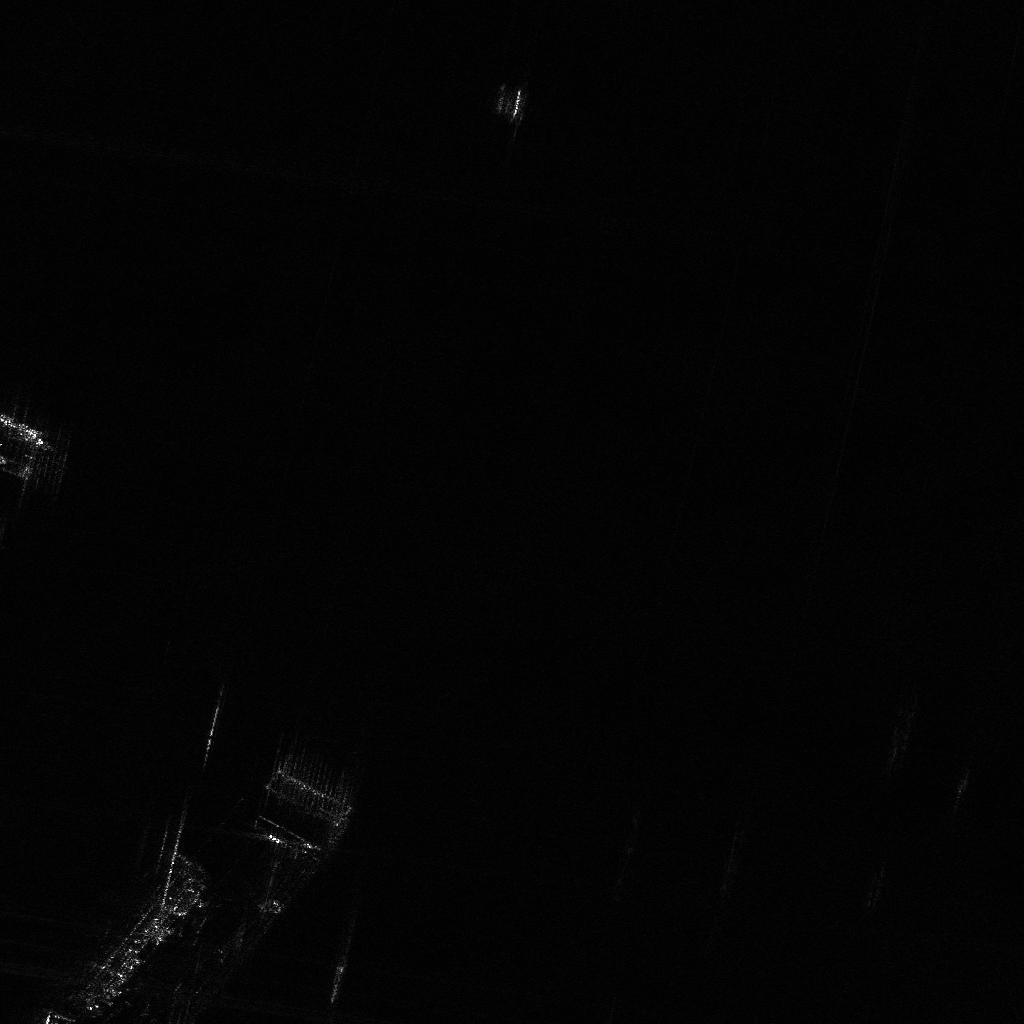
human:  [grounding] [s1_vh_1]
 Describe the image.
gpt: In the satellite image, there is  <ref>1 large container </ref> <box>[[0, 42, 9, 44, 34]]</box> located at left,  <ref>1 medium ore-oil </ref> <box>[[10, 80, 14, 104, 40]]</box> located at bottom left.